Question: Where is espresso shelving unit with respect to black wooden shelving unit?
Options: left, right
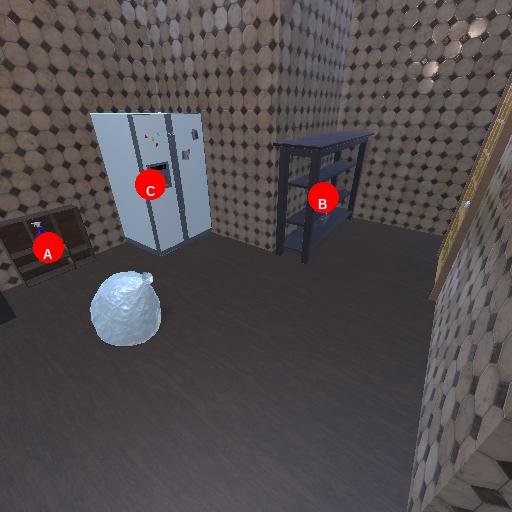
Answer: left